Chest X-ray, AP view. Patient: 71 years old, sex F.
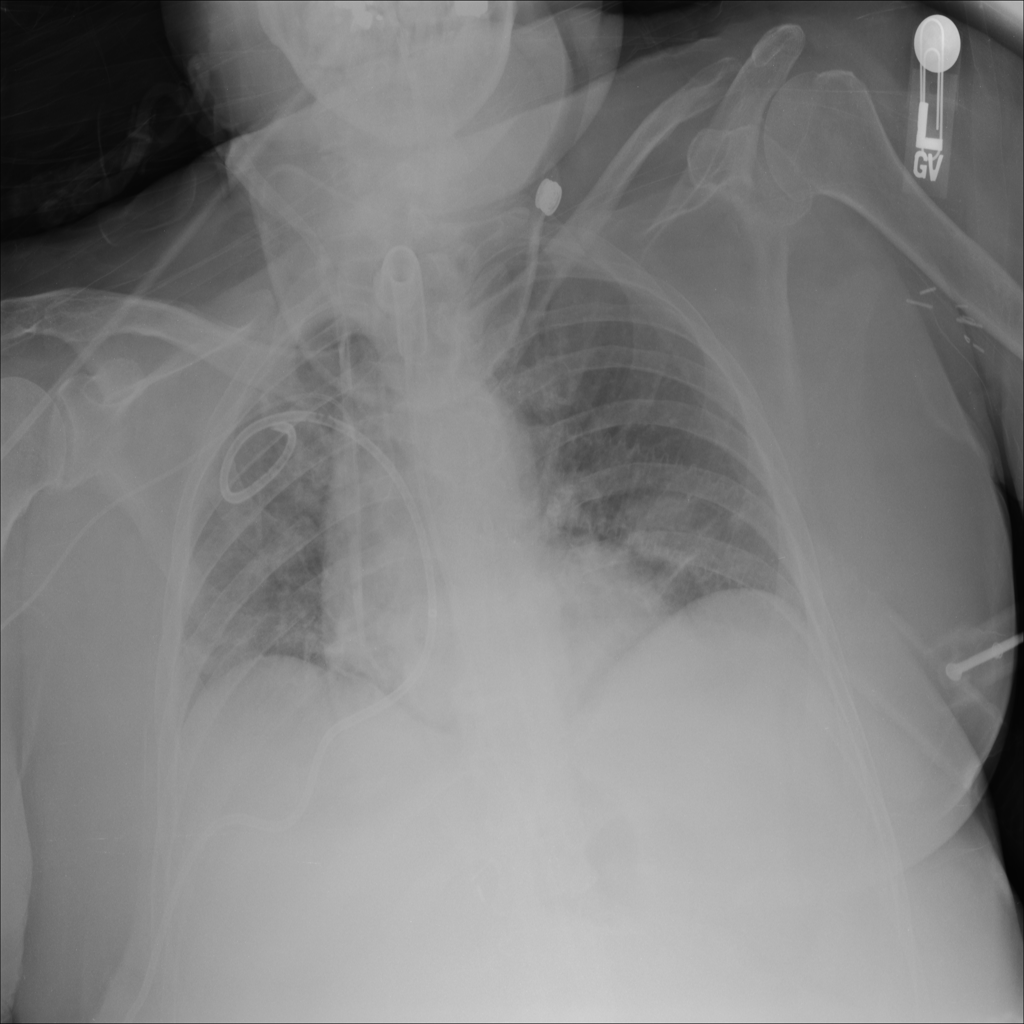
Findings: No Finding